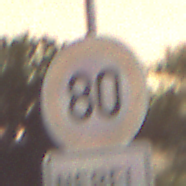
Verkehrszeichen: Geschwindigkeit80
Zusatzzeichen unten: HinweiseAufGefahrenDurchVerbaleAngabe10
Umgebung: Outdoor, Suburban
Tageszeit: Night
Wetter: Clear
Licht: Artificial
Jahreszeit: NotSpecified
Kontrast: MediumContrast